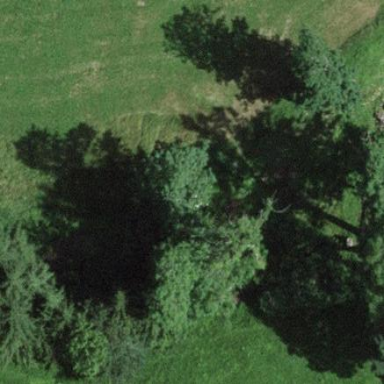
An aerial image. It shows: Forest area.